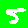
Digit: 5